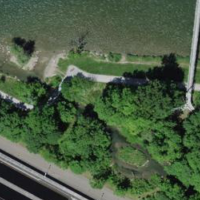
EUNIS habitat code: 53
Species observed at this site:
Certhia brachydactyla
Corvus corone
Podiceps cristatus
Turdus philomelos
Fulica atra
Alcedo atthis
Emberiza citrinella
Anthus spinoletta
Aegithalos caudatus
Buteo buteo
Salix caprea
Sylvia atricapilla
Spinus spinus
Chroicocephalus ridibundus
Poecile palustris
Phylloscopus collybita
Larus michahellis
Cygnus olor
Gallinula chloropus
Castor fiber
Erithacus rubecula
Pica pica
Phoenicurus ochruros
Sitta europaea
Garrulus glandarius
Columba livia
Falco tinnunculus
Picus viridis
Motacilla cinerea
Cyanistes caeruleus
Anas platyrhynchos
Sturnus vulgaris
Troglodytes troglodytes
Chloris chloris
Streptopelia decaocto
Aythya ferina
Aythya fuligula
Passer domesticus
Clematis vitalba
Fringilla coelebs
Coloeus monedula
Passer montanus
Turdus merula
Columba palumbus
Phalacrocorax carbo
Mareca strepera
Parus major
Hirundo rustica
Mergus merganser
Milvus milvus
Turdus pilaris
Milvus migrans
Columba oenas
Regulus regulus
Cinclus cinclus
Motacilla alba
Delichon urbicum